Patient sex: F
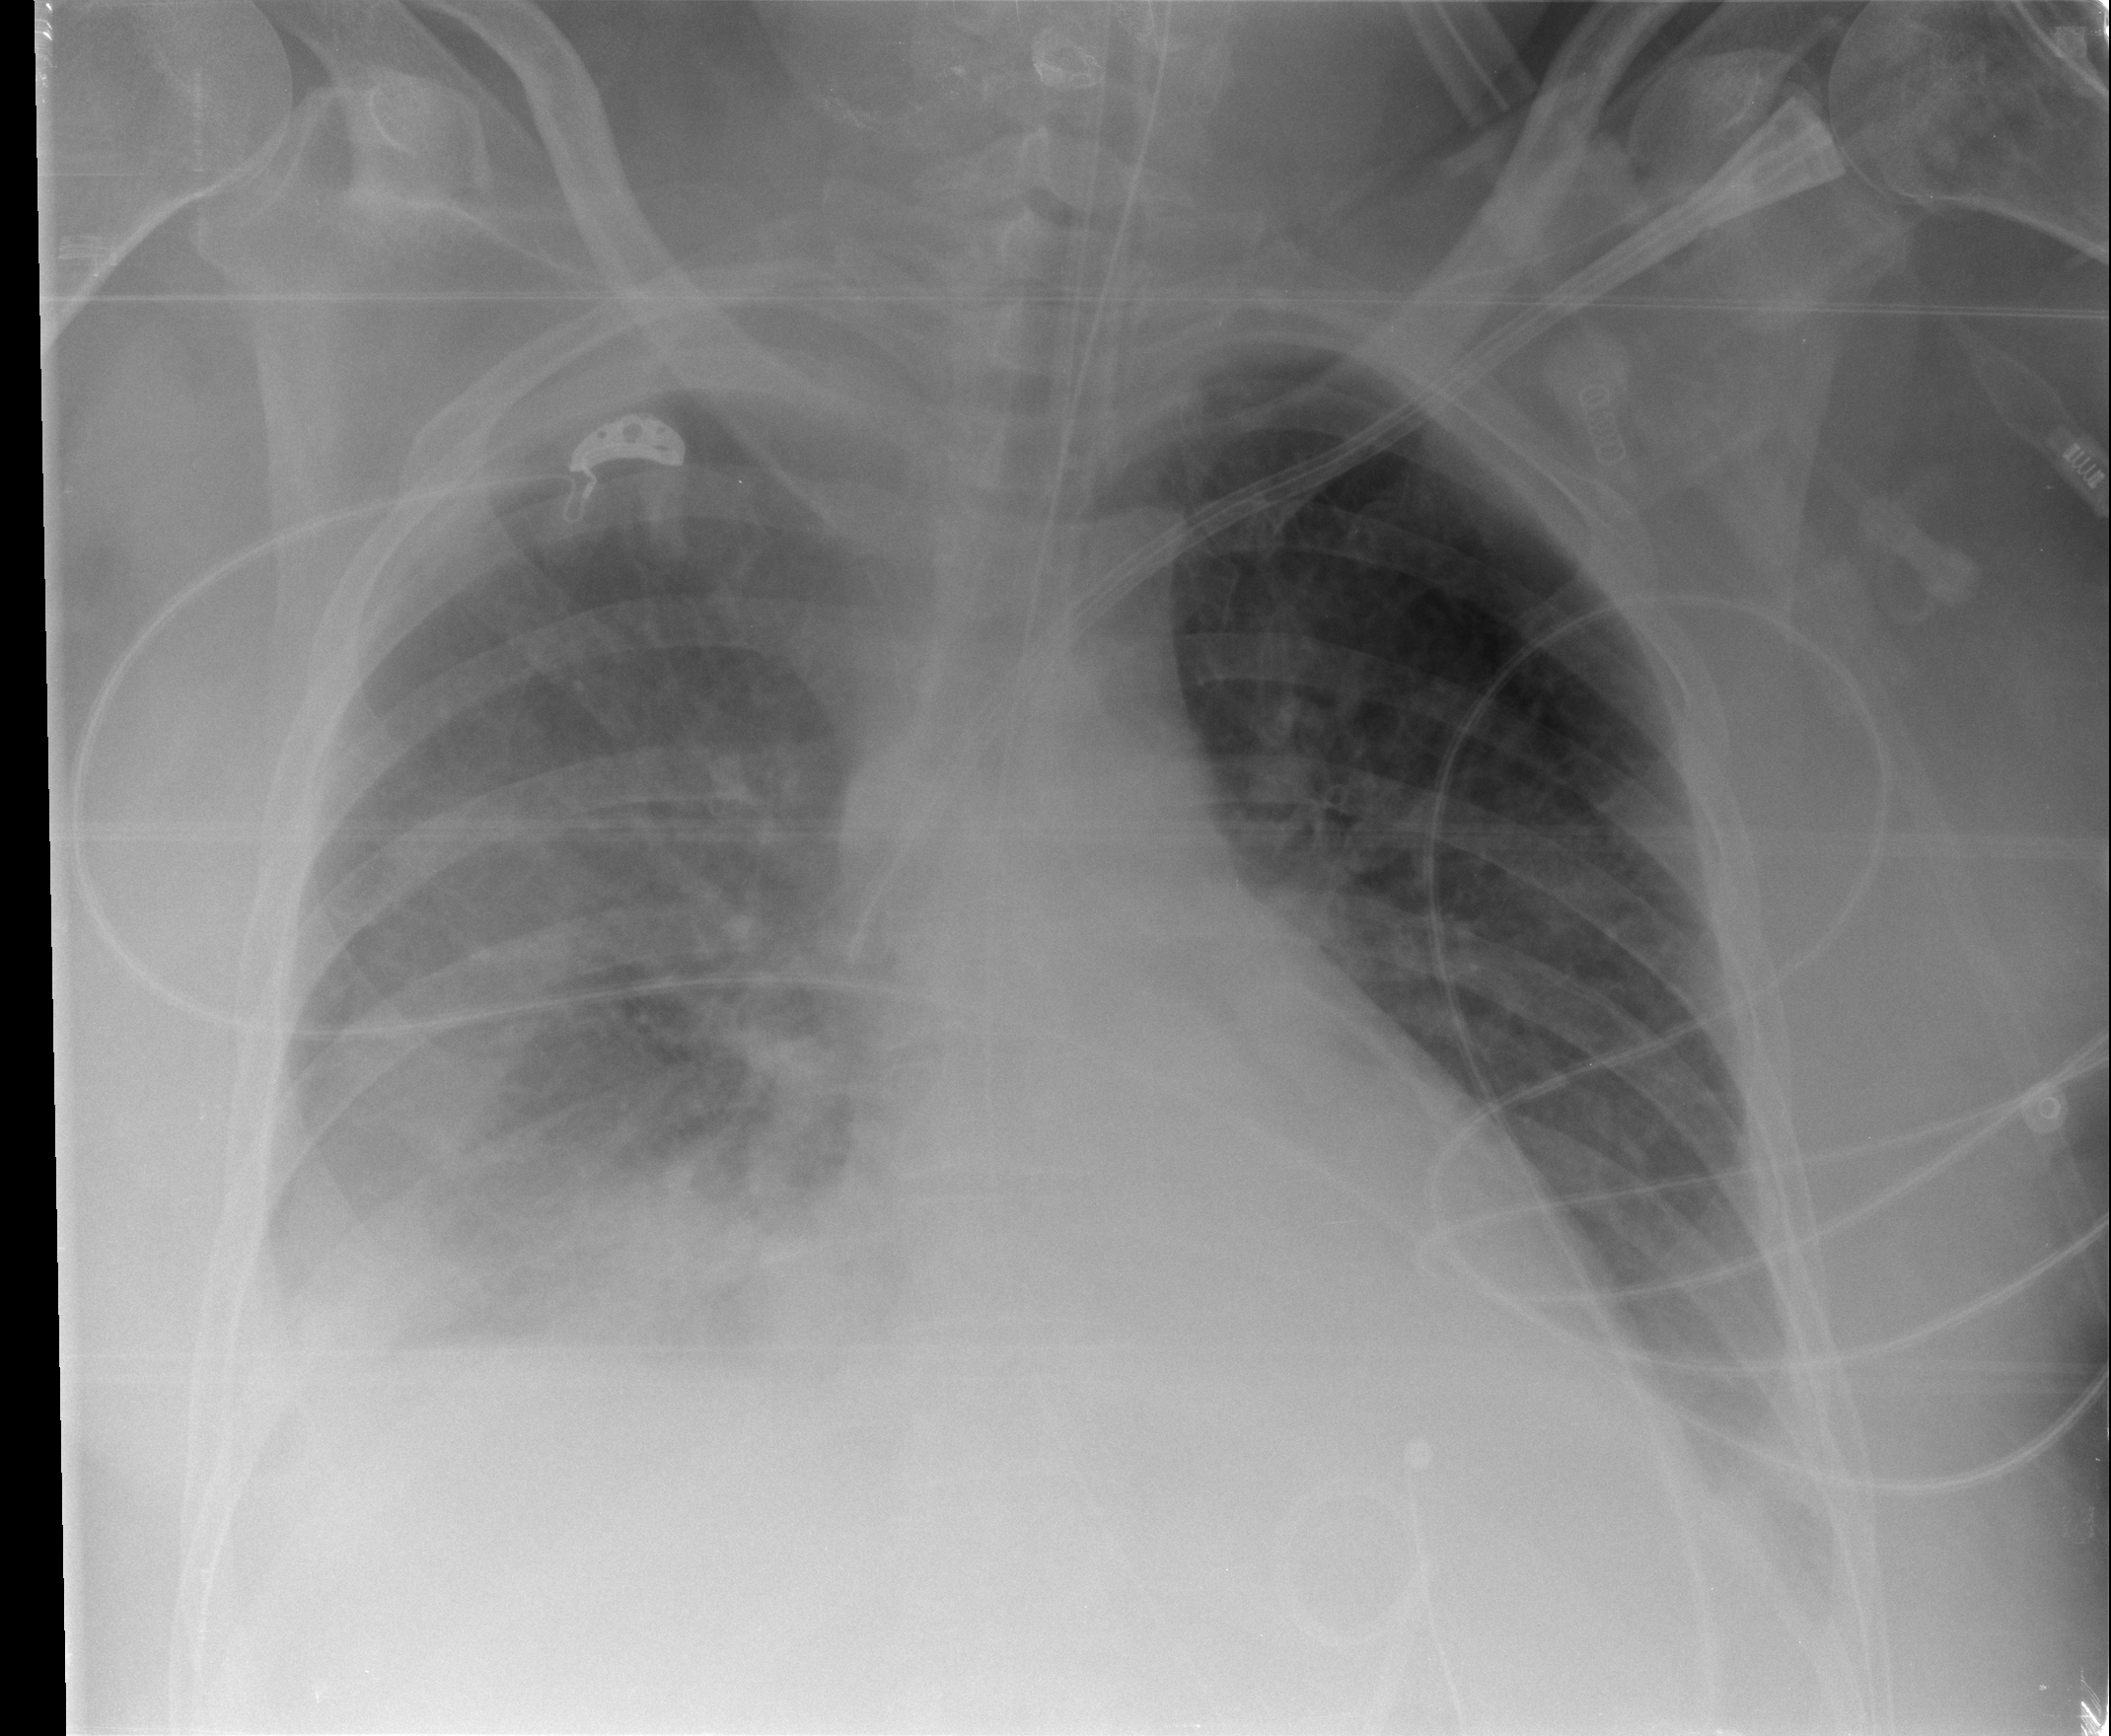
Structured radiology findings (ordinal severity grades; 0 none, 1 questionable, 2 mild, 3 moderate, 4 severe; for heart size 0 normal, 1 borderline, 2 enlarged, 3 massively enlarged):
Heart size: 0
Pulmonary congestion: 0
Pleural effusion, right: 2
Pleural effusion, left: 2
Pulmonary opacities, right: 1
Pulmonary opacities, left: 0
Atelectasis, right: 2
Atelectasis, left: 2